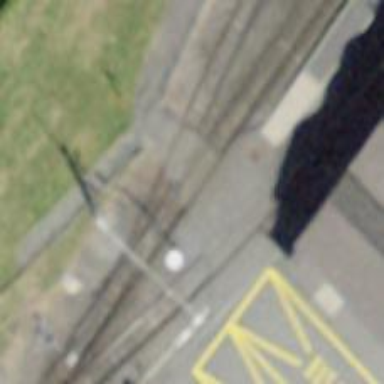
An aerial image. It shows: Narrow gauge railway with electrified contact lines.